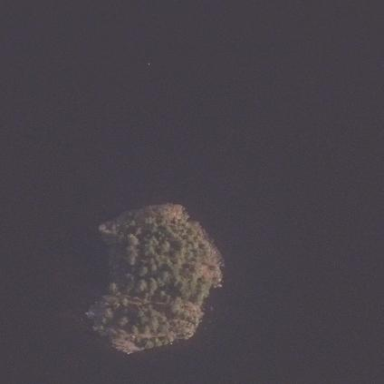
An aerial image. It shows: Image showing island.